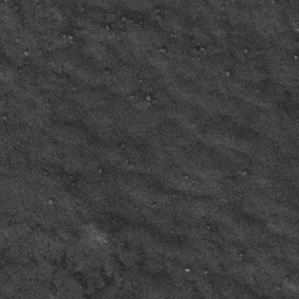
Label: frost